Field crop: maize
Growth stage: 2
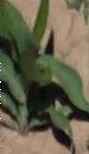
Species: maize